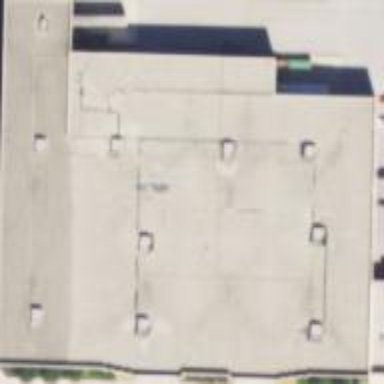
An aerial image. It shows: Modern retail building with flat grey roof. It houses department store.